Question: There's a "Select in" dialogue in IntelliJ IDEA which is launched by . It is very useful and it looks like this:

Is there any way to change the shortcuts in it? For example, what if i want to launch "Show in Explorer" by pressing ?
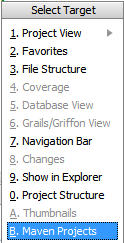
Answer: Not yet, please <URL> in YouTrack.